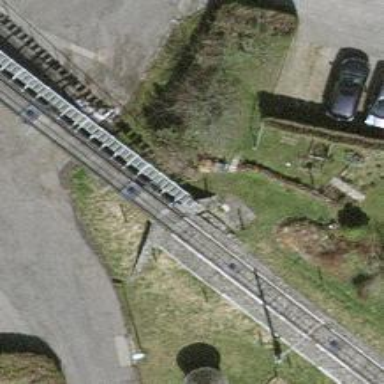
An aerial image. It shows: Funicular railway.